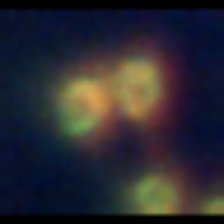
Taxon: Diatom_aggregate
Group: Diatoms